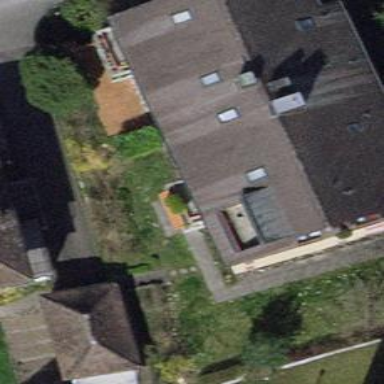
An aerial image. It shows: Building with gabled brown roof.